Question: I need to get something like this done in a way that I can use twitter bootstrap.
'''
<fieldset>
<legend>Main Section</legend>
<div class="left-column">
some stuff here
</div>
<div class="right->column">
<fieldset>
<legend>A form inside</legend>
form here
</fieldset>
</div>
</fieldset>
'''
Bootstrap is for some reason styling the fieldsets different than usual without a border. If I add a border and some padding I can't work any longer properly with the grid. The result always screwed up for me. I need the fieldset to look like in the mockup with the border, some padding and the label inside the border (well thats easy ;)).
So whats the best way to get this done by using bootstrap and following its principles?

Edit: Better but I dont like the solution for some reason...
'''
<fieldset class="row fieldset">
<legend>Main Section</legend>
<div class="span6">
some stuff here
</div>
<div class="span6">
<fieldset class="fieldset">
<legend>A form inside</legend>
form here
</fieldset>
</div>
</fieldset>
.fieldset {
border: 1px solid #ccc;
padding: 10px;
}
.fieldset .span6 {
width: 560px;
}
'''
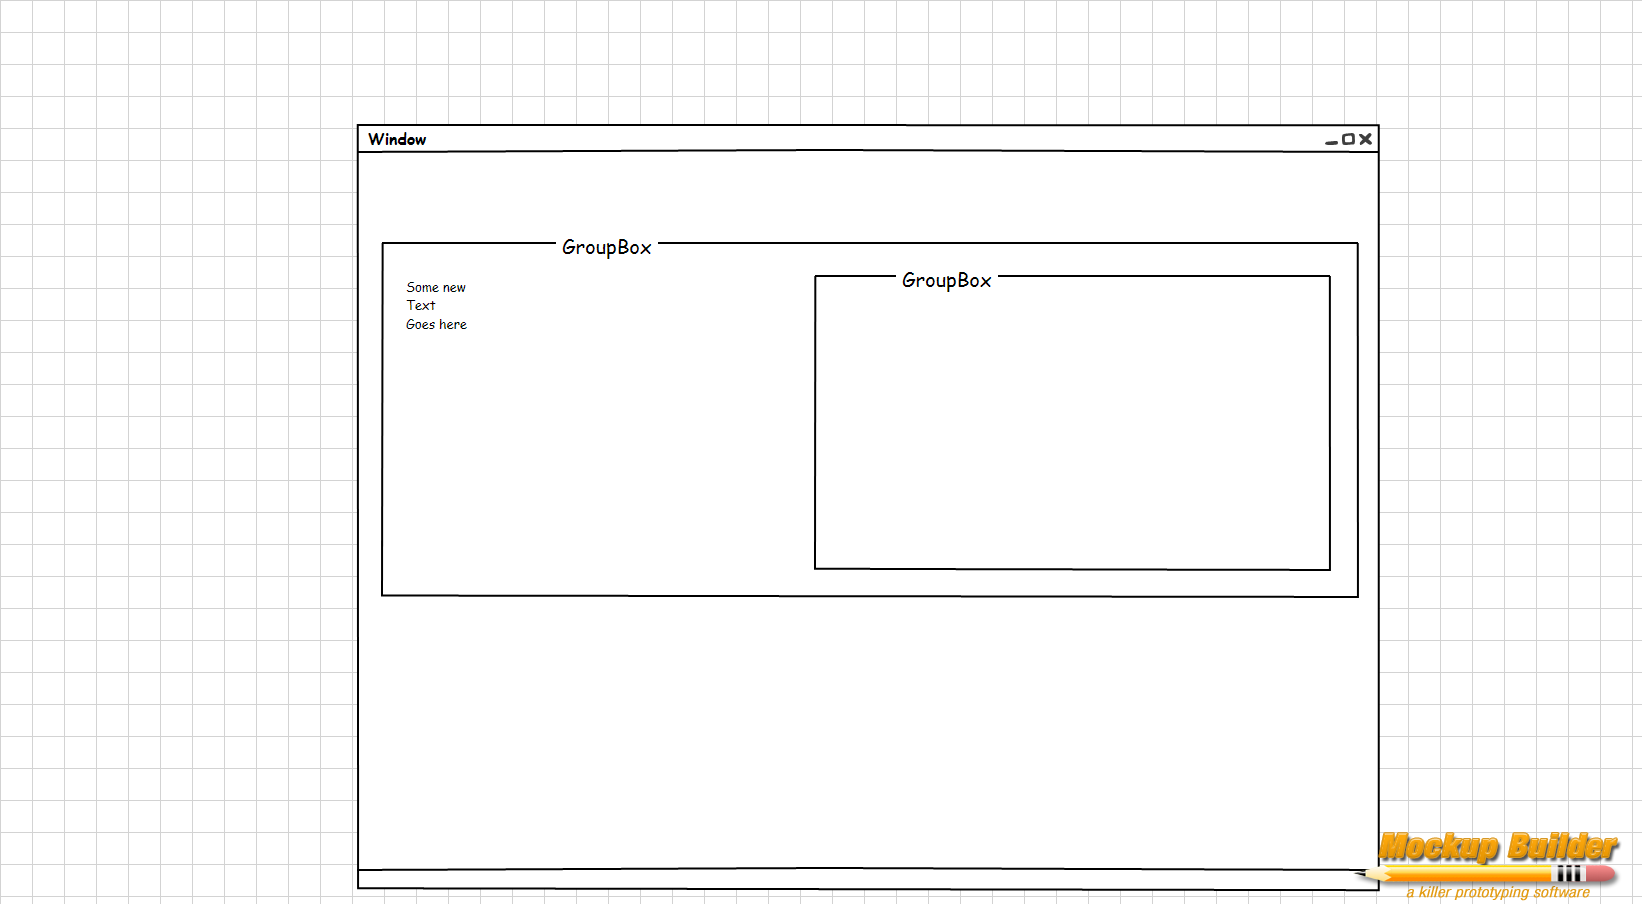
Answer: '''
<div class='container'>
<fieldset class="fieldset">
<legend>Main Section</legend>
<div class="row-fluid">
<div class="span6">
some stuff here
</div>
<div class="span6">
<fieldset class="fieldset">
<legend>A form inside</legend>
form here
</fieldset>
</div>
</fieldset>
</div>
.fieldset {
border: 1px solid #ccc;
padding: 10px;
}
'''
<URL>